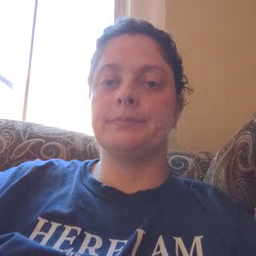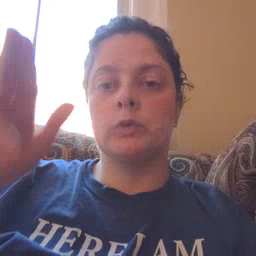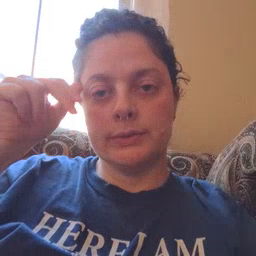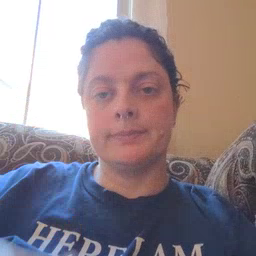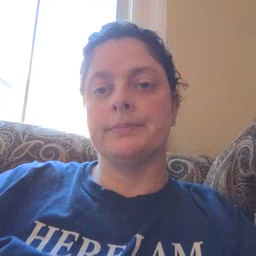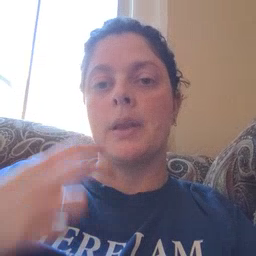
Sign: horse